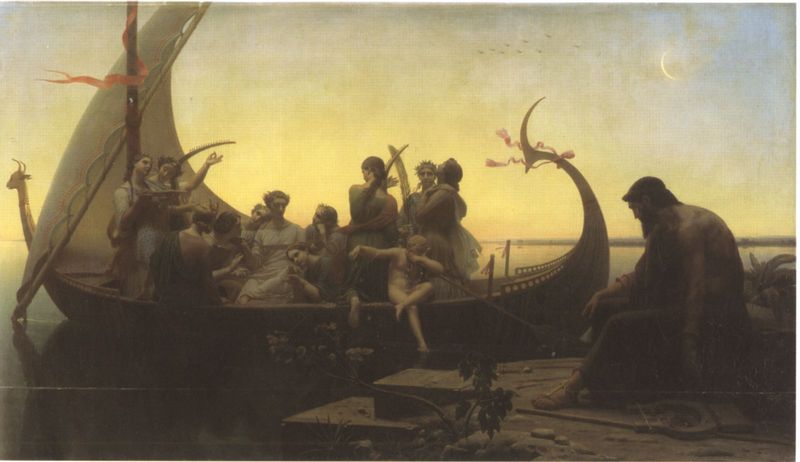
Titel: Le soir
Künstler: Charles Gleyre
Institution: Paris, Musée du Louvre
Schlagwörter: blau, blätter, dunkel, gemälde, himmel, mann, meer, nackt, wasser, frauen, gelb, menschen, ufer, abend, braun, nacht, blüten, bart, trauer, morgen, vögel, boot, kinder, ruder, schiff, segel, fahne, segelschiff, hafen, mond, antike, abschied, weinen, mondsichel, sichel, musen, aufbruch, apoll, gottheit, leier, ausbruch, nachen, gesellschaft fest